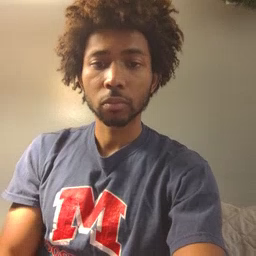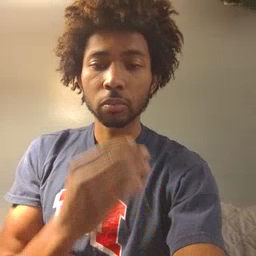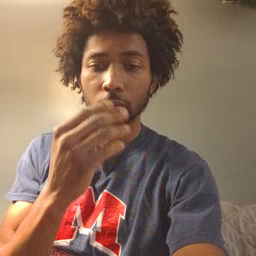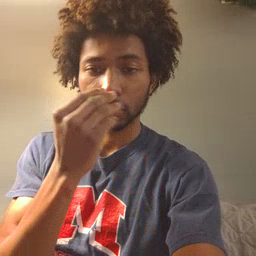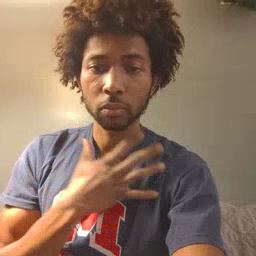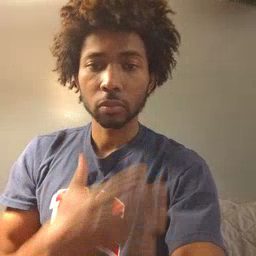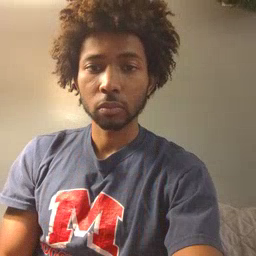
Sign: pajamas